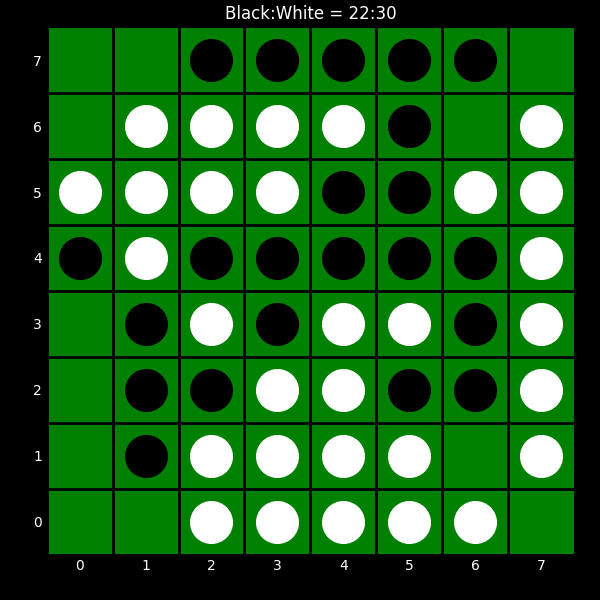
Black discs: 22
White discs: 30